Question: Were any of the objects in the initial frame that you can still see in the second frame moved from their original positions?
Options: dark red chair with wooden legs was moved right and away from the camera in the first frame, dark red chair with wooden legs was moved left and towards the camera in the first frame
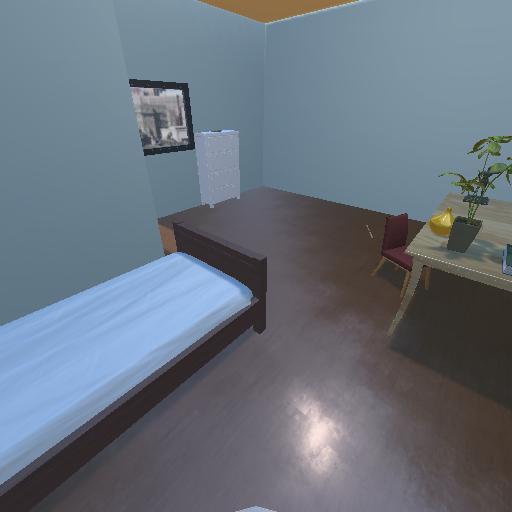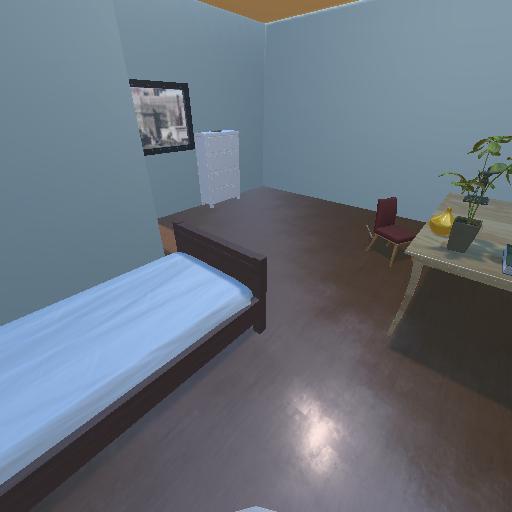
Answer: dark red chair with wooden legs was moved right and away from the camera in the first frame